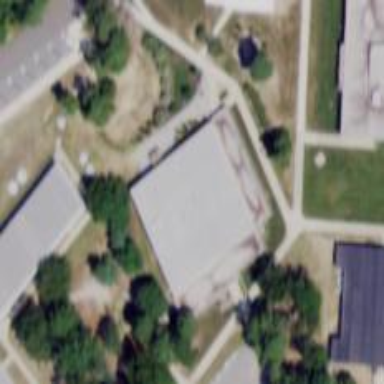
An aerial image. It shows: College building which serves as school.